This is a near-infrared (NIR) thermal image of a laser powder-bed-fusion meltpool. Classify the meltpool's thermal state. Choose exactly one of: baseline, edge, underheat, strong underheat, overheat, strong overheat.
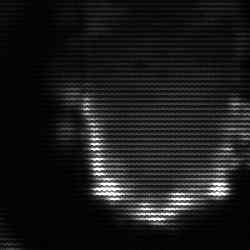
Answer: baseline